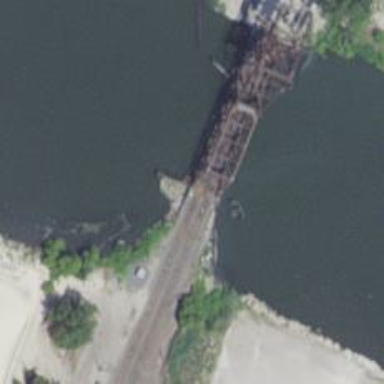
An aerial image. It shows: Bascule movable rail bridge.